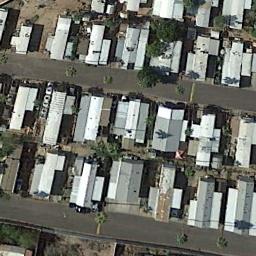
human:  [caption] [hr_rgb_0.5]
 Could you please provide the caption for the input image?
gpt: There are many buildings of different shapes and sizes in the mobile home parks .

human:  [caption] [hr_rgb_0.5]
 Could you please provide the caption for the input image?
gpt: The mobile home park has some dense mobile homes and two roads go through the mobile home park .

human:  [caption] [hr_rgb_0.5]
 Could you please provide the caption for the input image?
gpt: There are neat rows of mobile homes on both sides of the road .

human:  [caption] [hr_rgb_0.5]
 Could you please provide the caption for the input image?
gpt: The mobile home park is next to the road .

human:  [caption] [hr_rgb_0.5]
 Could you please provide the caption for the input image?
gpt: There are many gray and white buildings in the mobile home park .